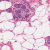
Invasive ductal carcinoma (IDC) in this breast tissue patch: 0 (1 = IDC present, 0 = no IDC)